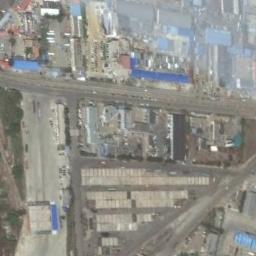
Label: industrial_area